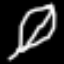
Label: leaf